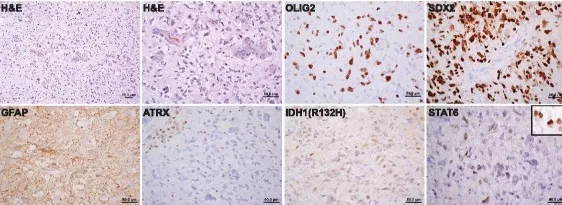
D; Schematic demonstrating the locations of common NAB2-STAT6 rearrangements in solitary fibrous tumor (SFTs), the presented case GBM and other STAT6 rearrangements reported in GBMs.
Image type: pathology (immunostaining)